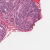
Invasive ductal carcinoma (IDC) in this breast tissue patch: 0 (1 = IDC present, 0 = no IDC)